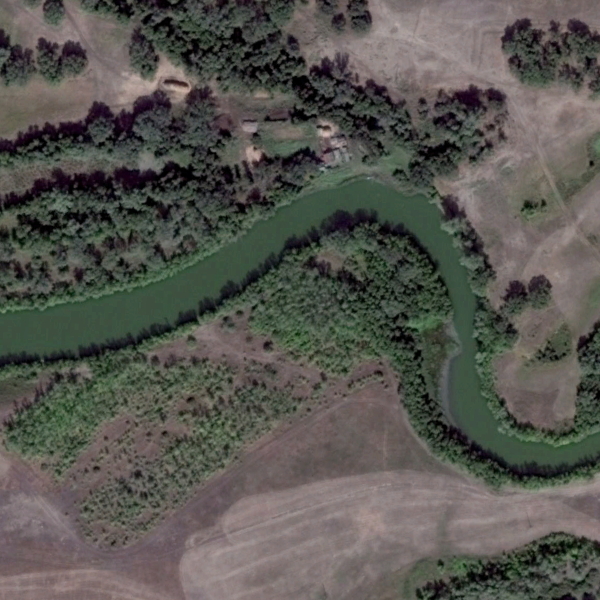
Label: River